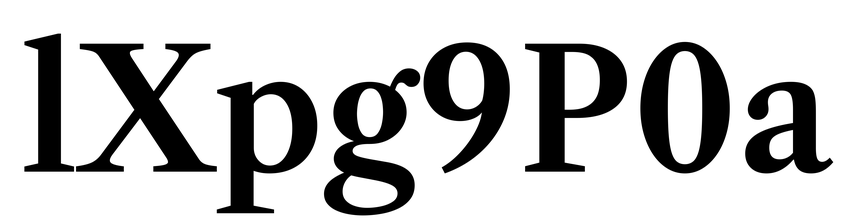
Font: LibreCaslonText_SemiBold